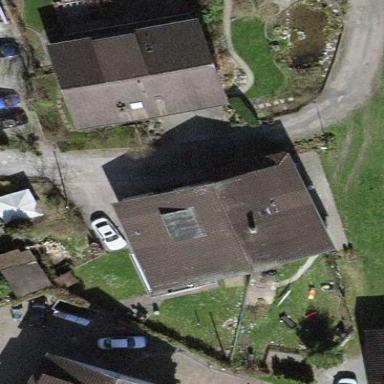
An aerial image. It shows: Simple house.